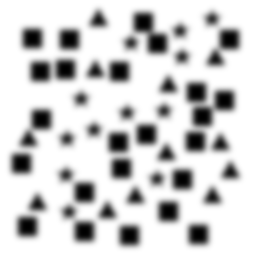
Squares: 24
Triangles: 12
Stars: 12
Total shapes: 48